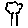
Label: tree